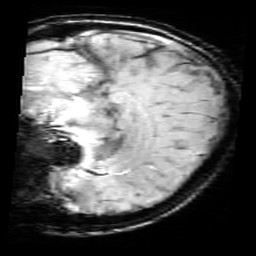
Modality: SWI
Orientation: sagittal
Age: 10
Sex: female
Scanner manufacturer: siemens
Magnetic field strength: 3 T
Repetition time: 0.027 s
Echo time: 0.02 s